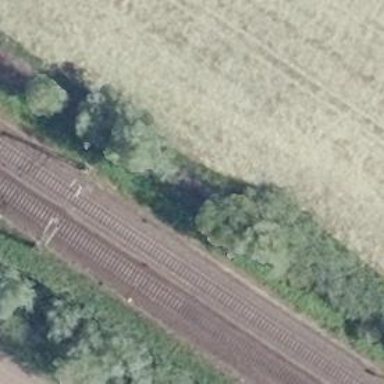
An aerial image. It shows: Railway signal.